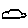
Label: cloud